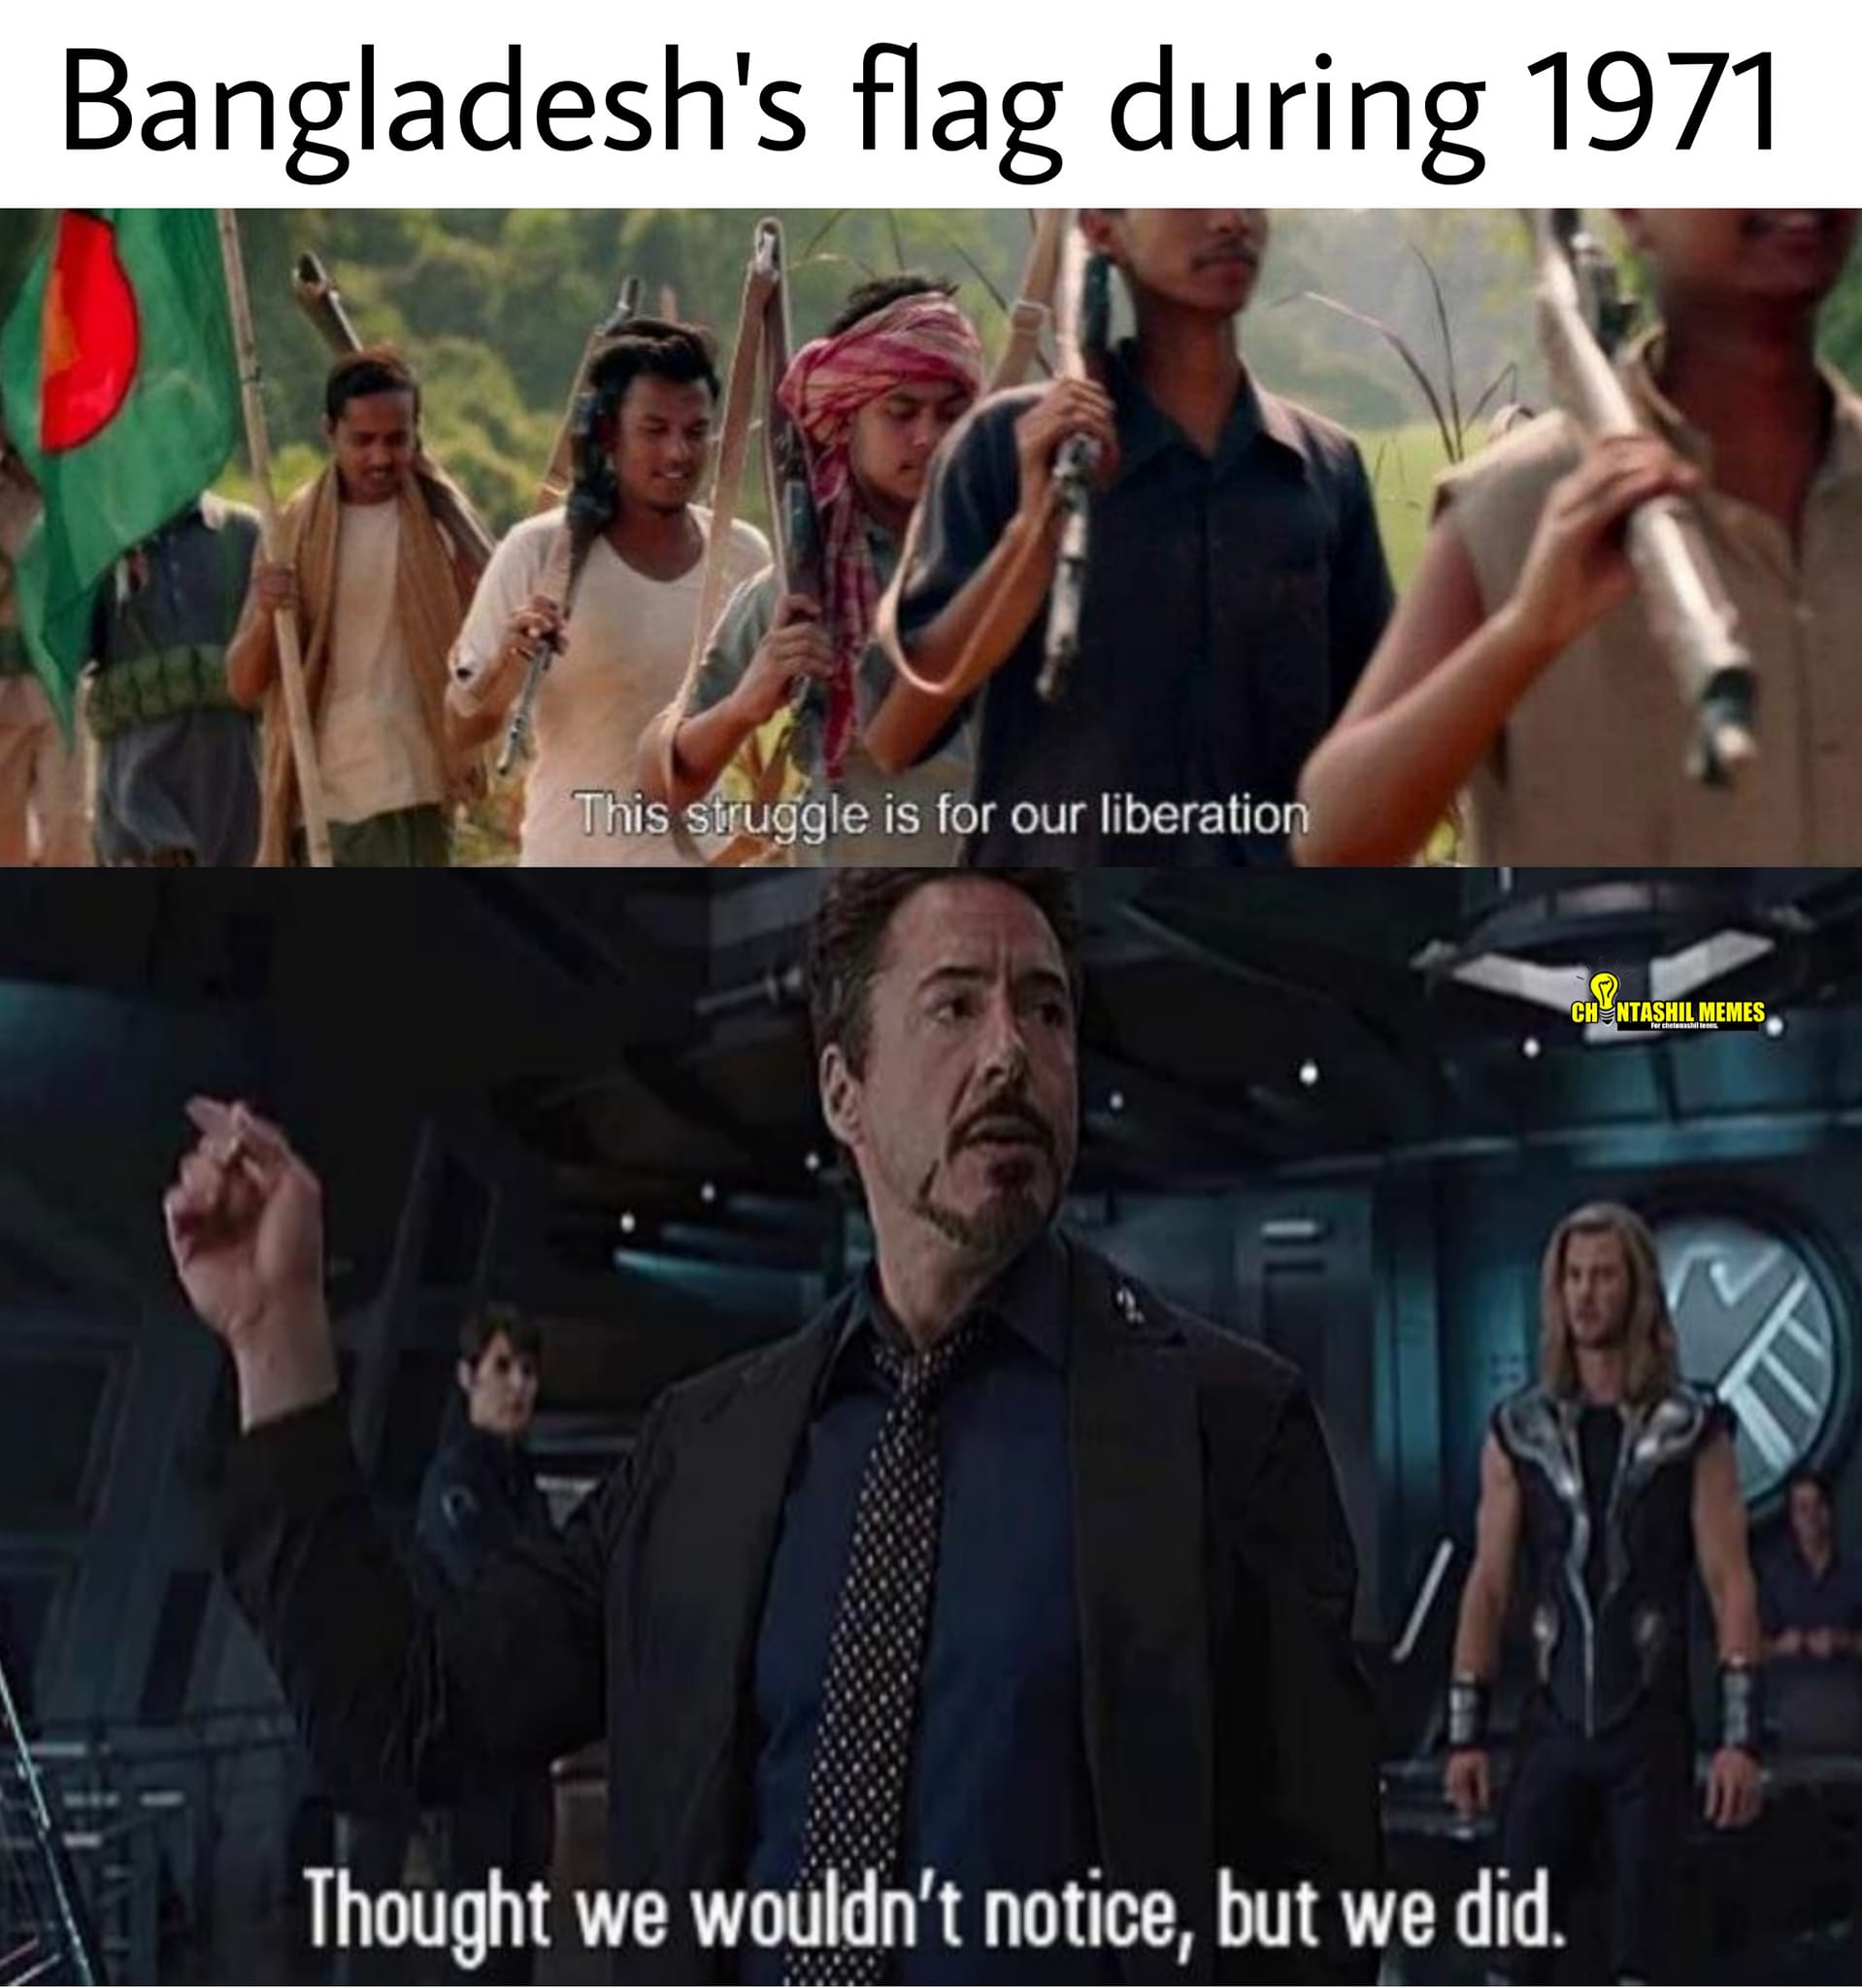
Caption: Bangladesh's flag during 1971   This struggle is for our liberation    Thought we wouldn't notice, but we did.
Label: non-hate